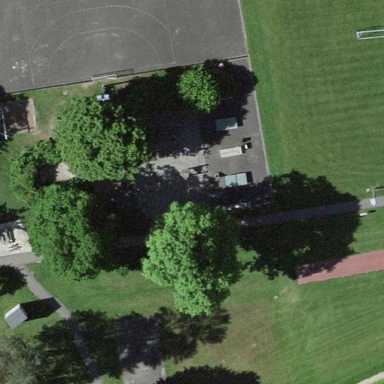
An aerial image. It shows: Playground area for leisure activities on the land.